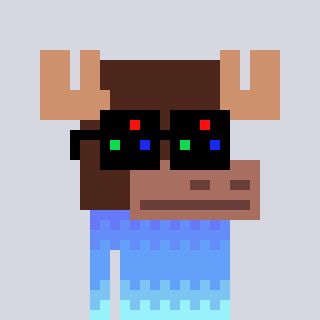
a pixel art character with square black sunglasses, a moose-shaped head and a blue-colored body on a cool background